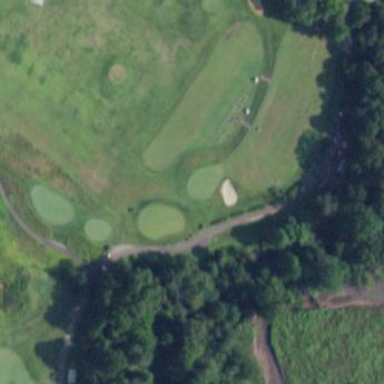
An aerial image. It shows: Golf tee on grassy land.